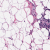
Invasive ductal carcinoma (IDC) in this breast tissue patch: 0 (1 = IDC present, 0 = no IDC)